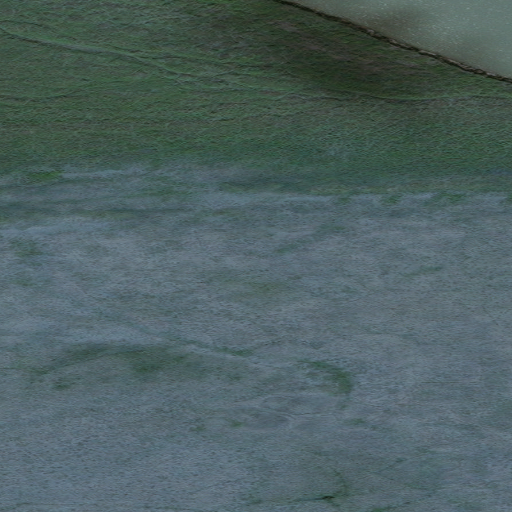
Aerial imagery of depression(s) in Alaska named Beaufort Basin containing only unknown